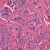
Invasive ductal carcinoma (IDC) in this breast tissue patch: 1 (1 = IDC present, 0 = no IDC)